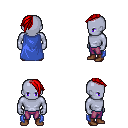
a pixel art fantasy rpg character, male body template, dark elf, purple skin, blue cape, magenta pants, red long mohawk hairstyle, brown shoes, four views (front, back, left, right), 2x2 character sprite sheet, small pixel art, hard edges, no anti-aliasing